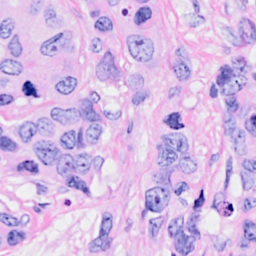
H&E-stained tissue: Breast